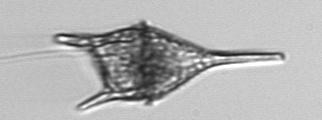
Label: Tripos_lineatus